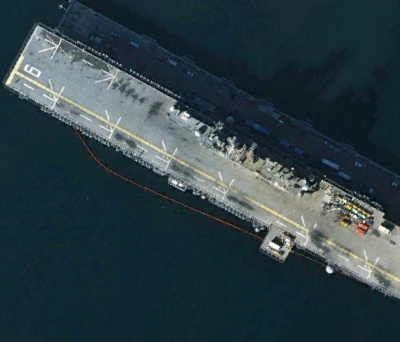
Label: Wasp-class_assault_ship